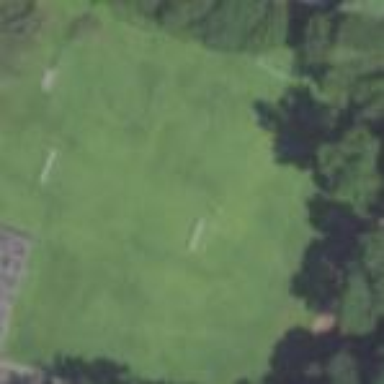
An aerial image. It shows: Baseball pitch for leisure land activities.